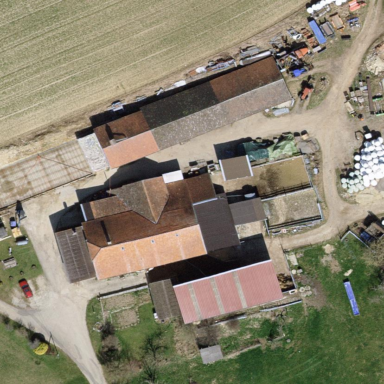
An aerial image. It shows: Farmyard area.